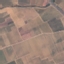
Land use / land cover: PermanentCrop